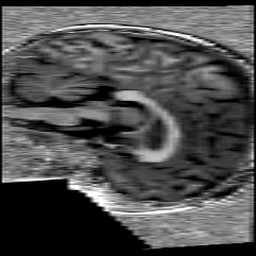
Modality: UNIT1
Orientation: sagittal
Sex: female
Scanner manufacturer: siemens
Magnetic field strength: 3 T
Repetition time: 5 s
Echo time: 0.00355 s